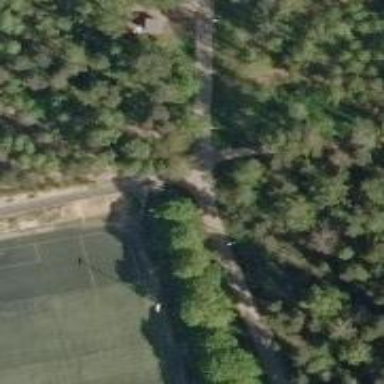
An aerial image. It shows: Path.